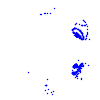
Particle: pion